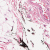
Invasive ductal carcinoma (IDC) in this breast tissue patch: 0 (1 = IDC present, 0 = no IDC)